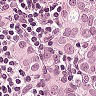
Metastatic tissue present: yes